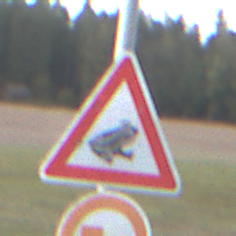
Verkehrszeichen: AmphibienwanderungLinks
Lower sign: UeberholverbotKraftfahrzeuge
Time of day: SunriseSunset
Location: Outdoor (Nature)
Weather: PartlyCloudy
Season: NotSpecified
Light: Natural